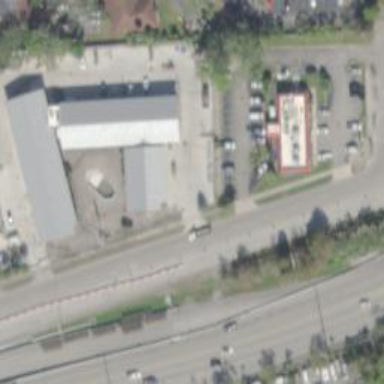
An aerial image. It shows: Motel building.